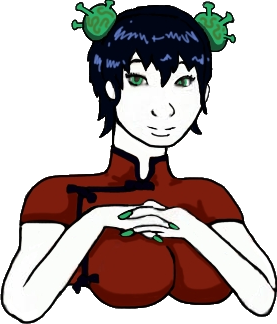
Label: 5_Abusive_Wife